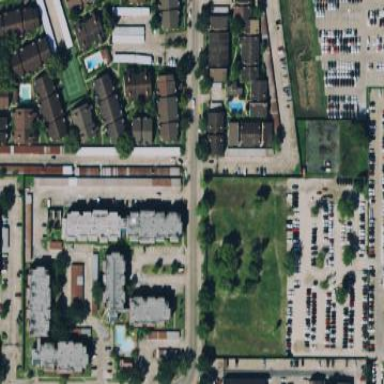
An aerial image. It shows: Residential area with apartments.